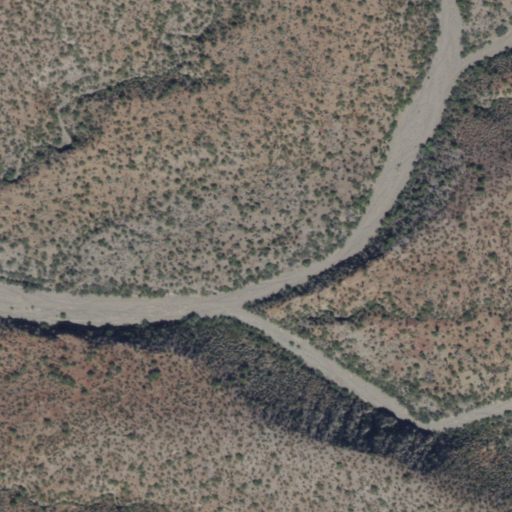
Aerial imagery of valley in Arizona named Bright Angel Canyon containing only shrub